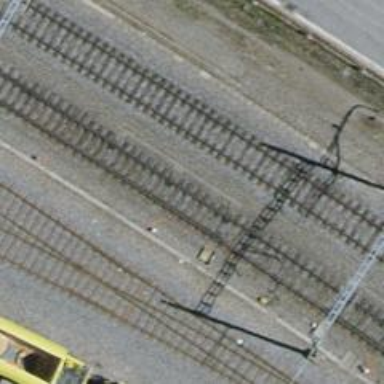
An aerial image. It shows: Railway switch.